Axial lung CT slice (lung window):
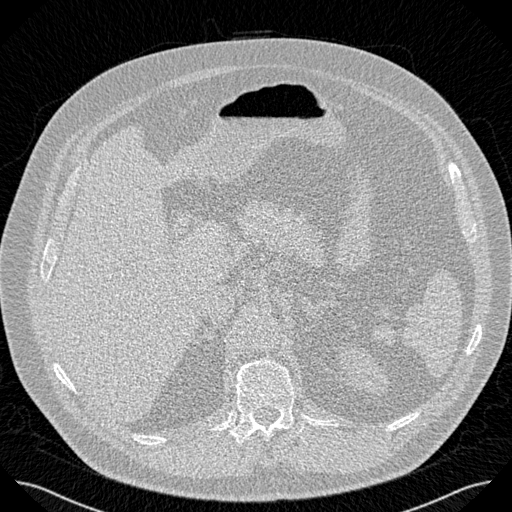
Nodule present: no